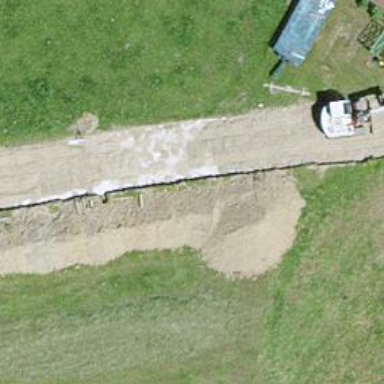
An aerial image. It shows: Paved track road.